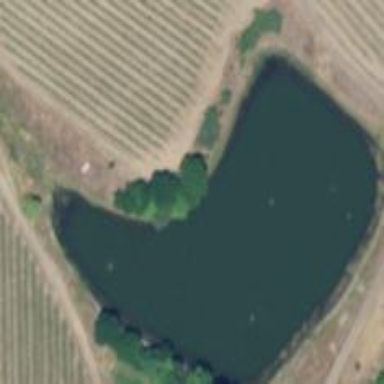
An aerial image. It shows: Water pond in the natural surroundings. The pond is categorized in the land use as reservoir for water storage.